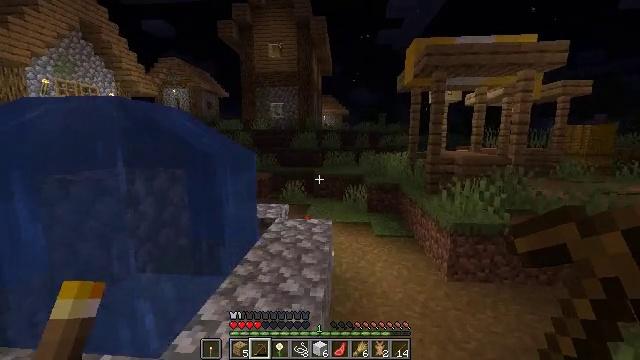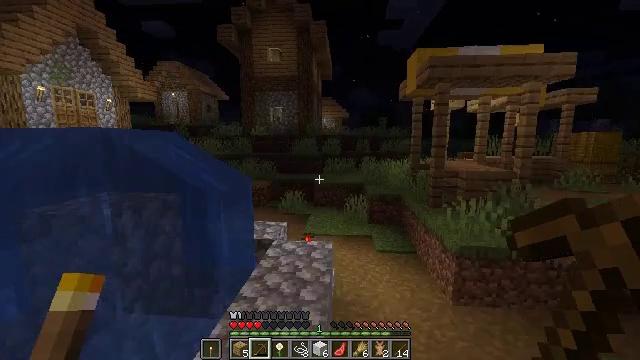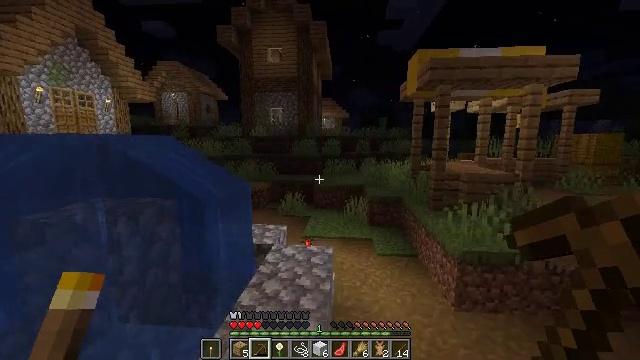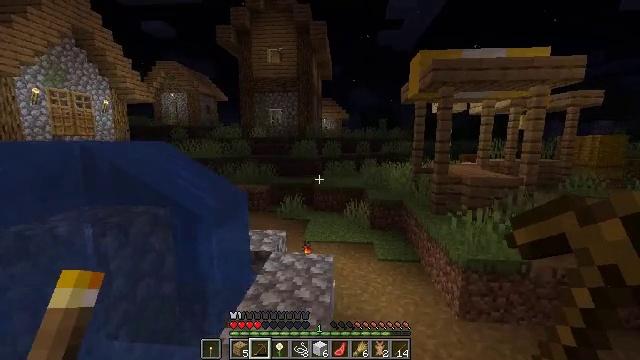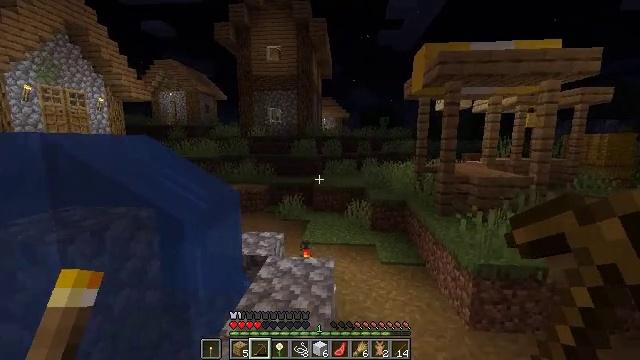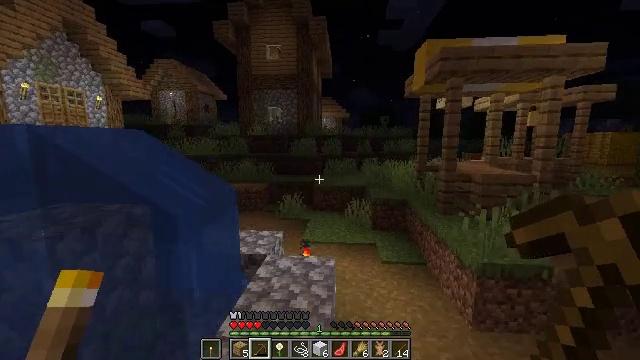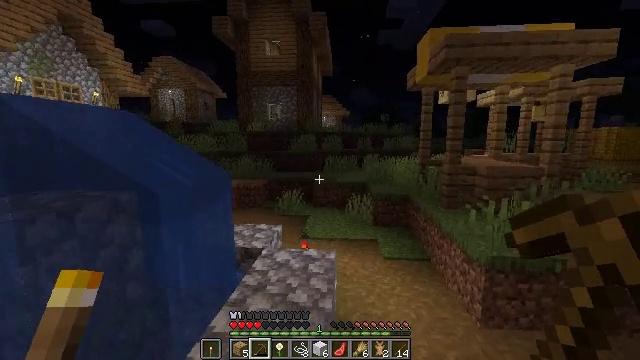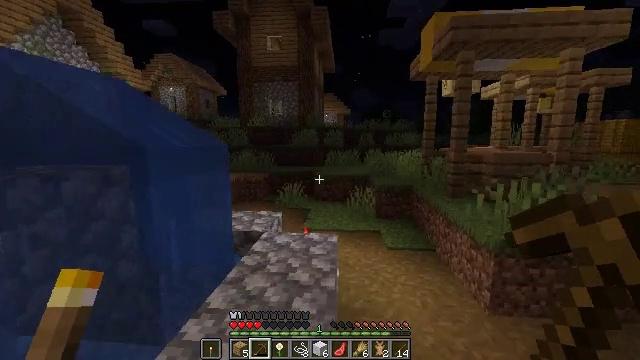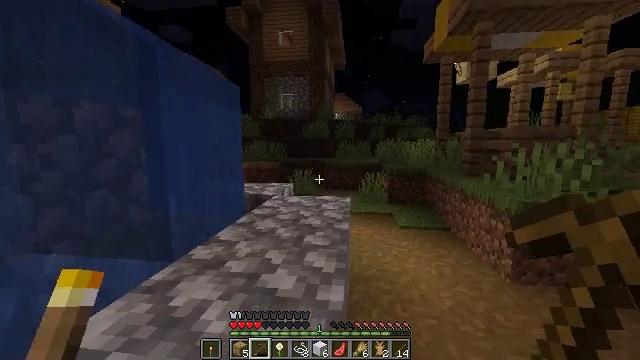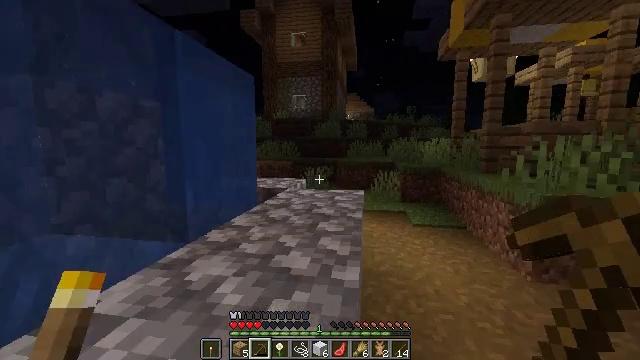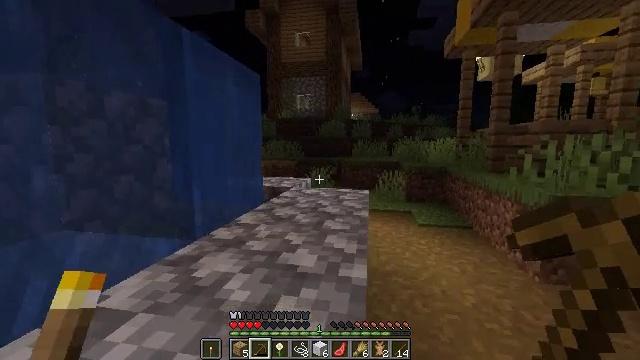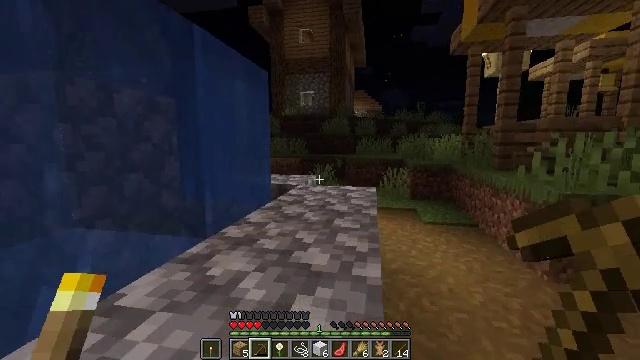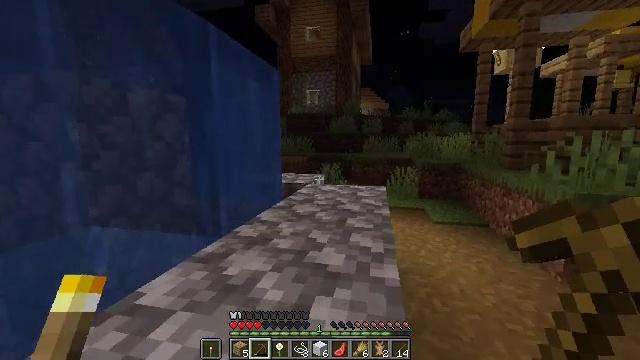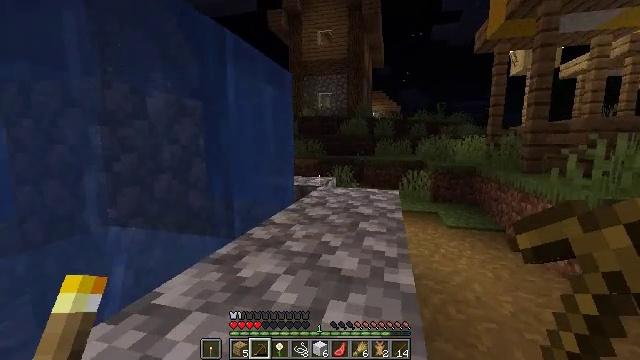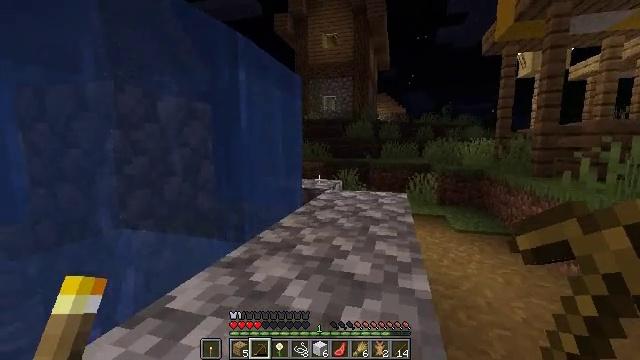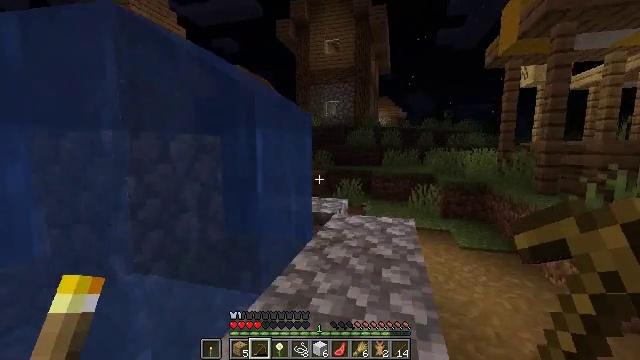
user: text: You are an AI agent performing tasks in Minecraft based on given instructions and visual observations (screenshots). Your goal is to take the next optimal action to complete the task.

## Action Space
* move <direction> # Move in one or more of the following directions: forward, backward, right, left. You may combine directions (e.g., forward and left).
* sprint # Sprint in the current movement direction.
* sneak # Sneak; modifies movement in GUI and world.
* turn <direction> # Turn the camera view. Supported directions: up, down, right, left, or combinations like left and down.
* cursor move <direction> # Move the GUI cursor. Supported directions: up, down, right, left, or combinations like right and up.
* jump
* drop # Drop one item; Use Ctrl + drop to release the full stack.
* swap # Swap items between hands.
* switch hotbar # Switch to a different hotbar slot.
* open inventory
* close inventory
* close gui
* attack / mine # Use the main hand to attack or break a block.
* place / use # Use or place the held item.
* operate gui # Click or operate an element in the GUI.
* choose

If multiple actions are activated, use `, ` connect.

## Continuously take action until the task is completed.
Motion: motion action
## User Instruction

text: Open the crafting table to craft a loom.
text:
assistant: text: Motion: move forward
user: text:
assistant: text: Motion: move forward
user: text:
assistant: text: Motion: move forward
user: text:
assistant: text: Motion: move forward
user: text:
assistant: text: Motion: move forward
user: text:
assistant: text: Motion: move forward
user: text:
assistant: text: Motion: move forward
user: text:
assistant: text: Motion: move forward, turn left
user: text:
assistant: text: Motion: move forward, turn left
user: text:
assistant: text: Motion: move forward
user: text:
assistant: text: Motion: move forward
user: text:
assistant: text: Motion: move forward, turn left
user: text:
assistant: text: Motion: move forward, turn left
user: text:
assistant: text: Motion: move forward, turn left
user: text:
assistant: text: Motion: move forward, jump
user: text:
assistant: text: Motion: move forward, jump
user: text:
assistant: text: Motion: move forward, turn right, jump
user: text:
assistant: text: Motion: move forward, turn right and down, jump
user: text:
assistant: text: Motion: move forward, turn right
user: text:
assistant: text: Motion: move forward
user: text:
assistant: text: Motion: move forward
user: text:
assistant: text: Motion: move forward
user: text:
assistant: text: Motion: move forward
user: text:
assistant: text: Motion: move forward
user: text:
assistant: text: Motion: move forward
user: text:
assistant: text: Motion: move forward
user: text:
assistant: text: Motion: move forward, turn left
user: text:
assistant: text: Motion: move forward, turn left
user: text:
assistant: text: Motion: move forward
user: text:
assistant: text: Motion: move forward, turn left